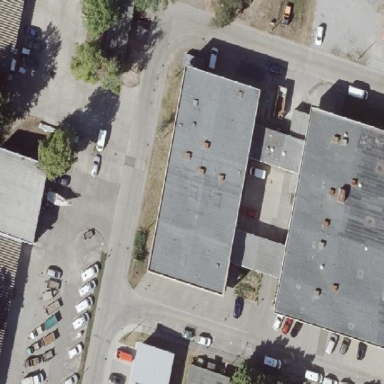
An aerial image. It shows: Commercial building.